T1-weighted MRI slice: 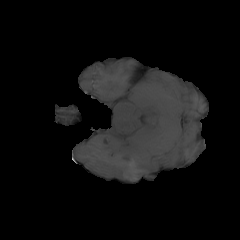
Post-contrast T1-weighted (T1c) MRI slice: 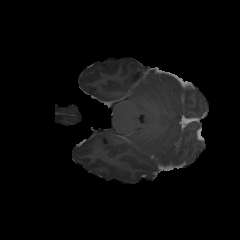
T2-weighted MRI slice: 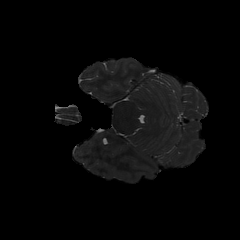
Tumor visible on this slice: no